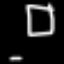
Label: square